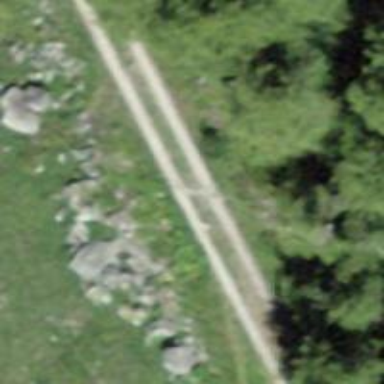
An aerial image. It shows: Track with grade2 tracktype.